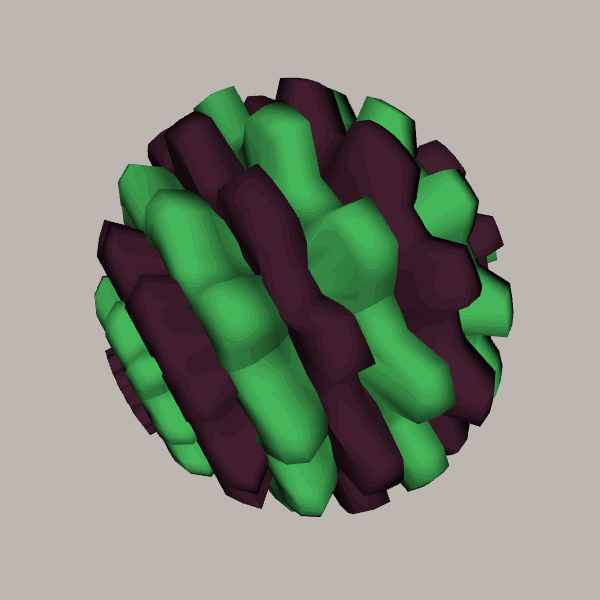
Background: light